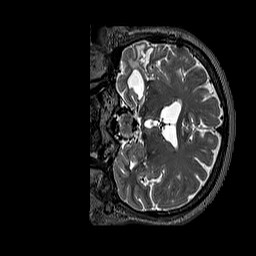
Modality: T2w
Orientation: coronal
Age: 58
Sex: female
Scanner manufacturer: siemens
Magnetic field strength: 3 T
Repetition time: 3.2 s
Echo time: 0.567 s